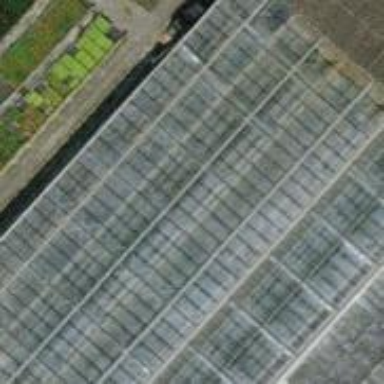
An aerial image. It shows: Greenhouse.